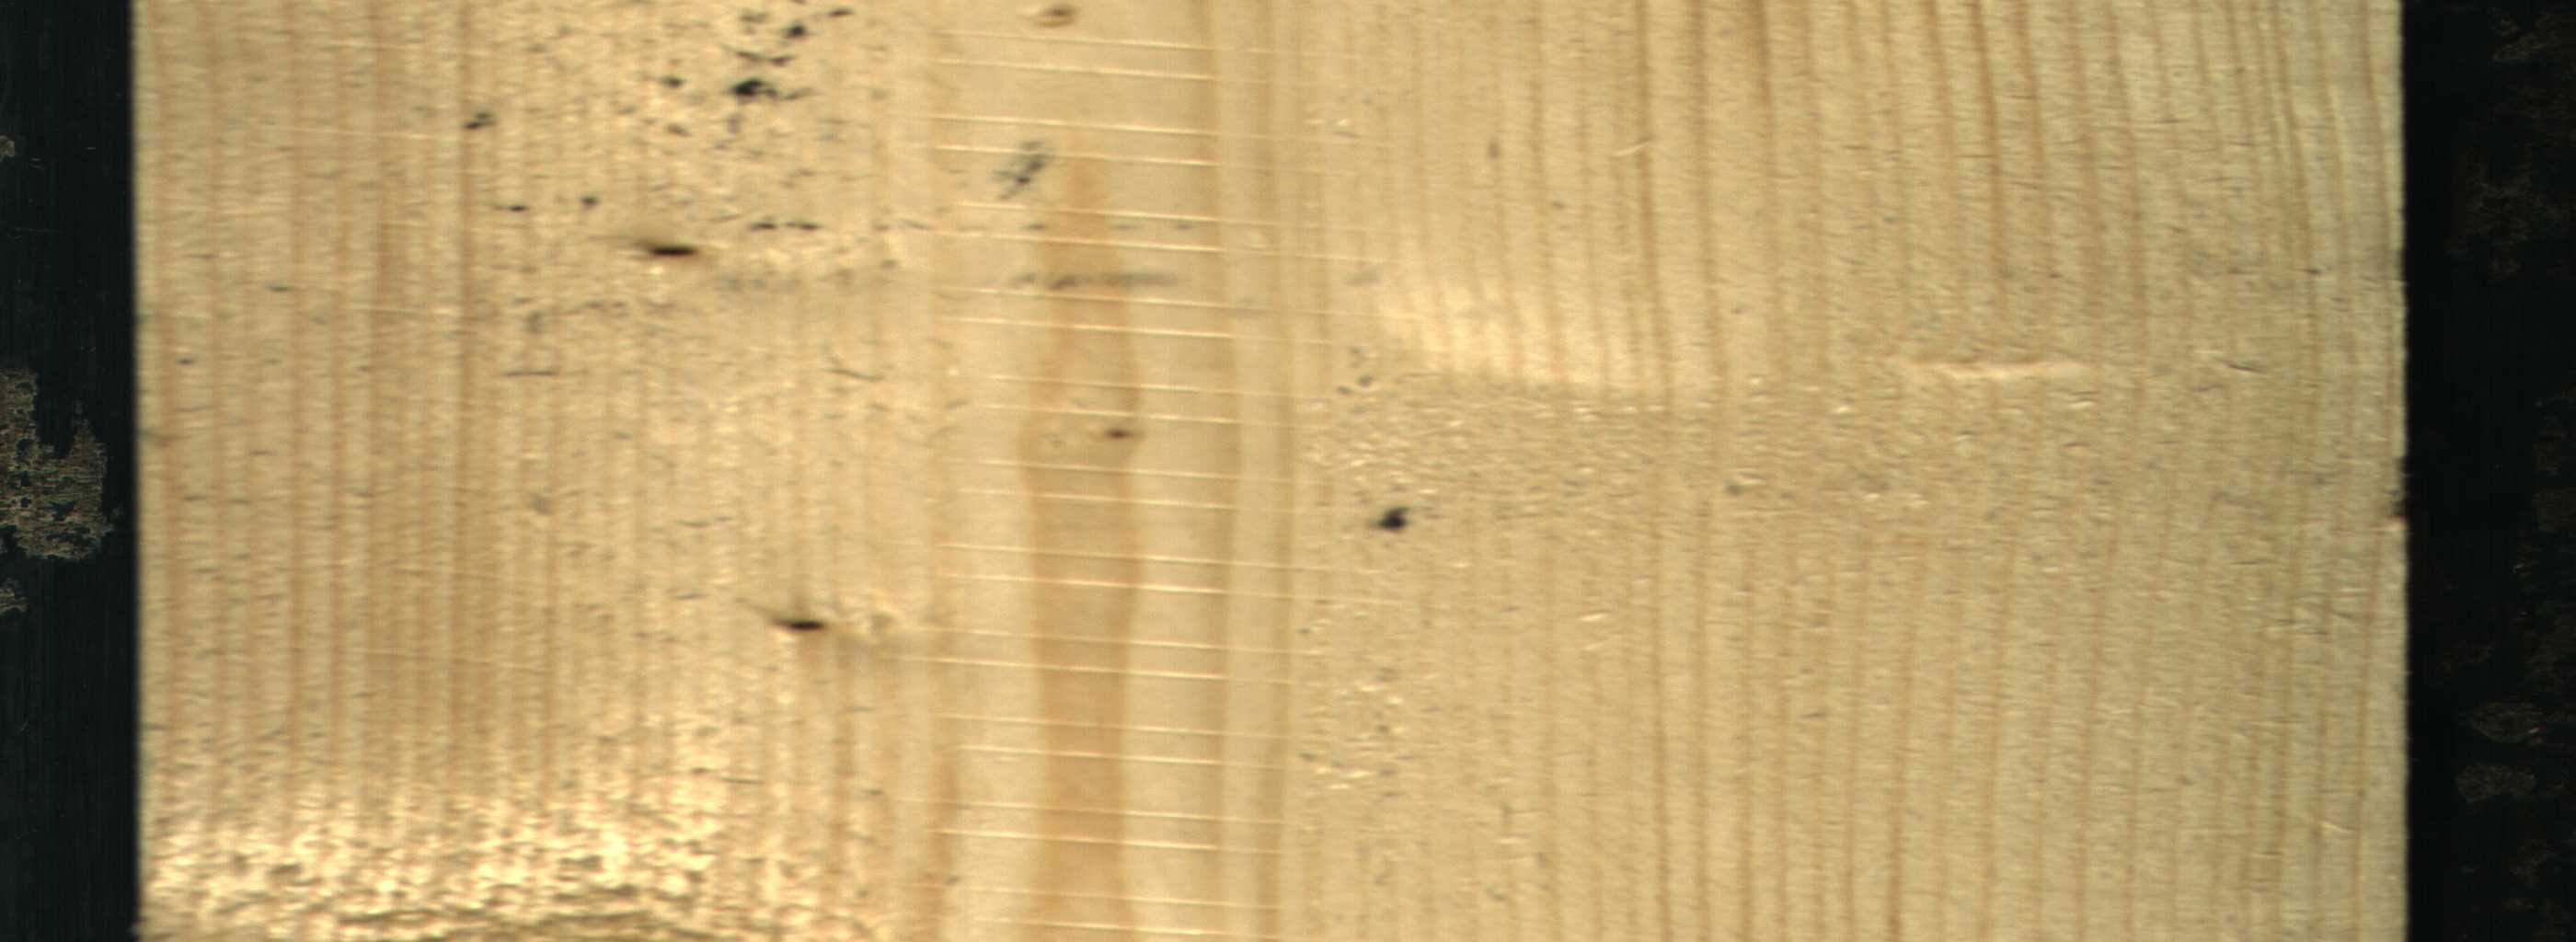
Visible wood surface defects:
Dead_Knot
Dead_Knot